Aerial crown-view tile of a tropical tree (Barro Colorado Island, Panama), acquired 20250217:
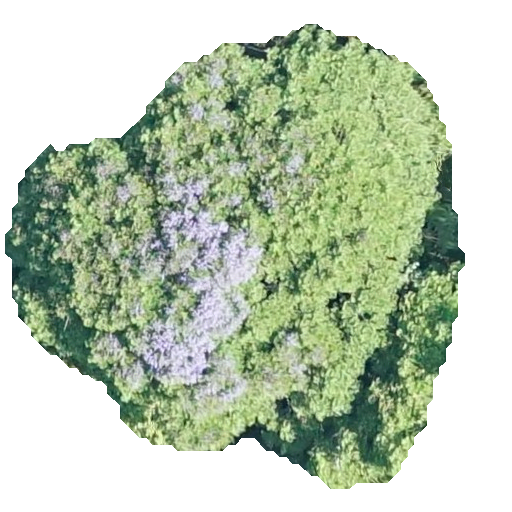
Species: Jacaranda copaia
GBIF accepted scientific name: Jacaranda copaia
Crown area: 221.784 m²